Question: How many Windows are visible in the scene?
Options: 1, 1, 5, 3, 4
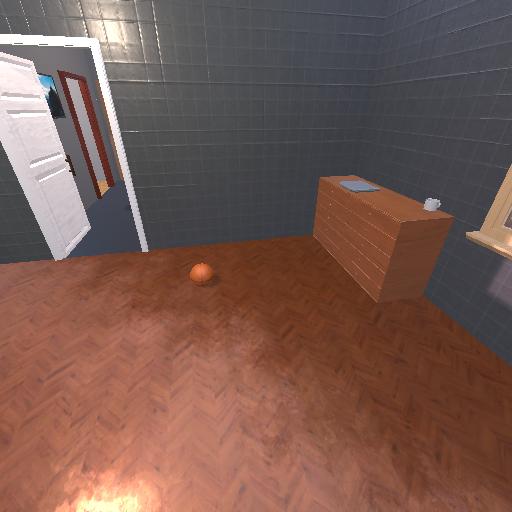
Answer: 1